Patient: sex F, age 66
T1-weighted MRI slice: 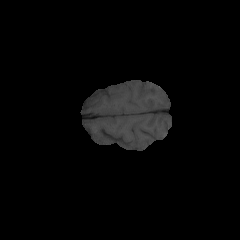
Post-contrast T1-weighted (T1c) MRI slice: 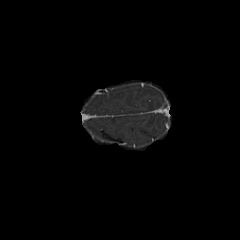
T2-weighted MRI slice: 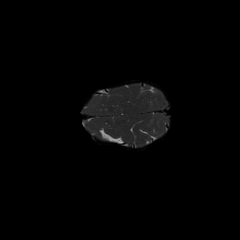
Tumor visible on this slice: no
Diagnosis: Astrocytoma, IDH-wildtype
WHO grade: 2